This time-frequency spectrogram was computed from a rotor test-rig vibration snapshot; brighter regions carry more energy. What is the most likely rotor condition (normal, misalignment, unbalance, looseness)?
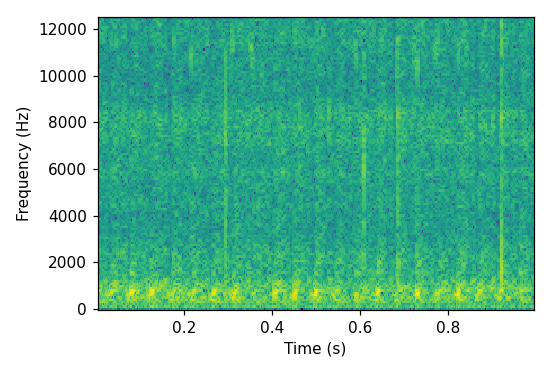
Answer: looseness